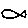
Label: fish